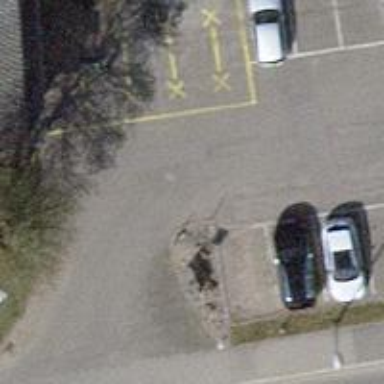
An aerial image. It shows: Asphalt parking aisle road for service vehicles.